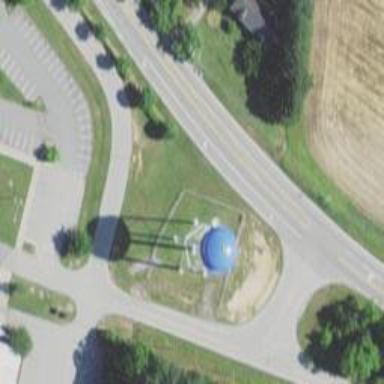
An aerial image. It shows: Water tower that is man-made.